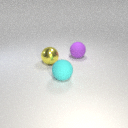
large cyan rubber sphere to the right of large yellow metal sphere